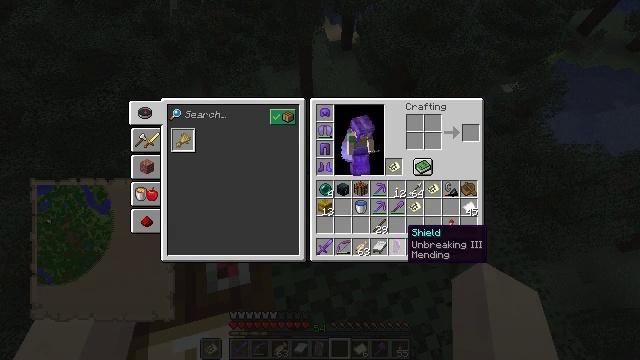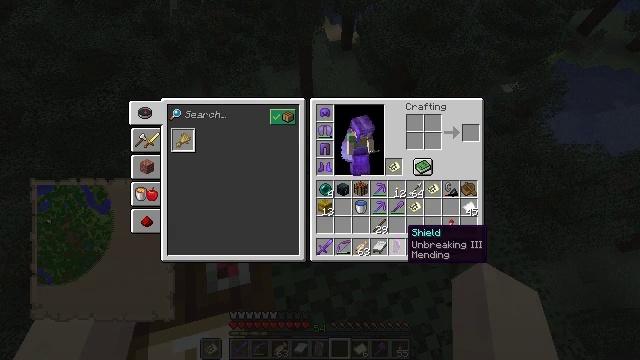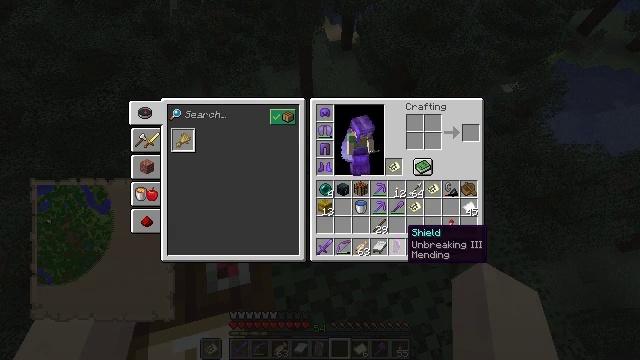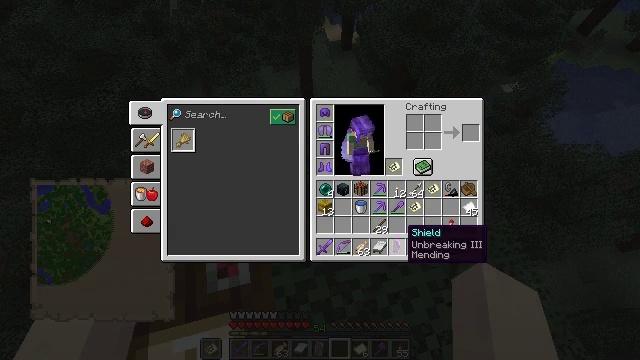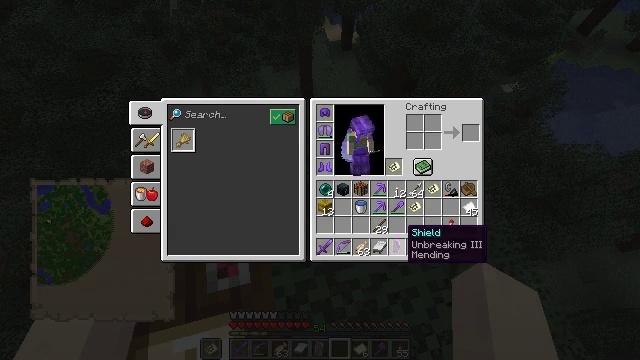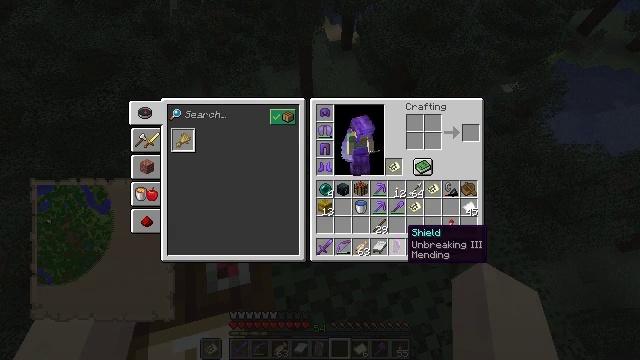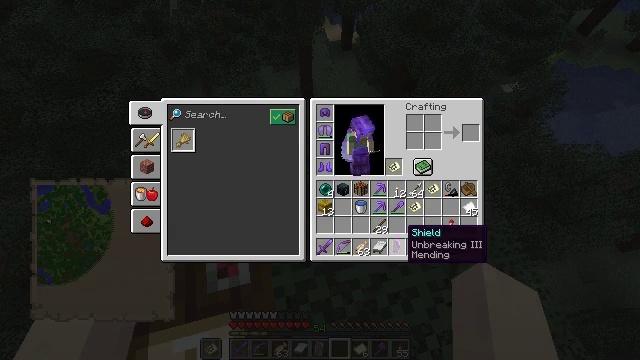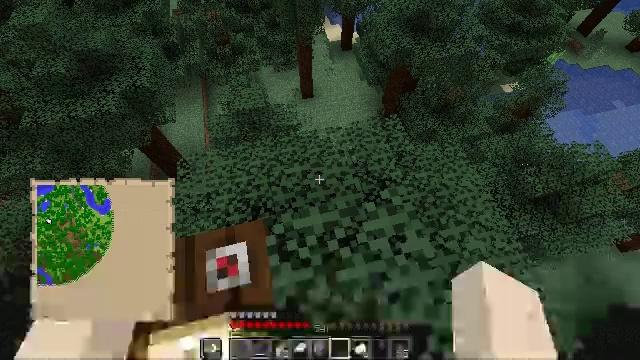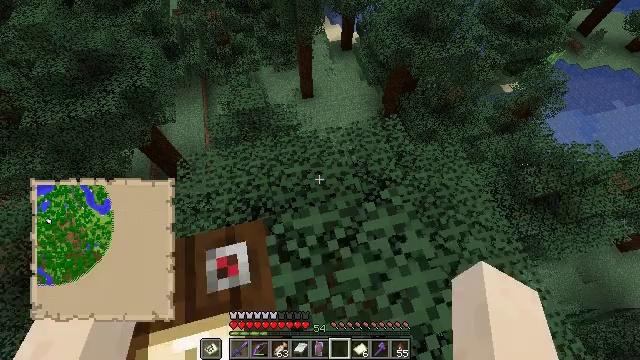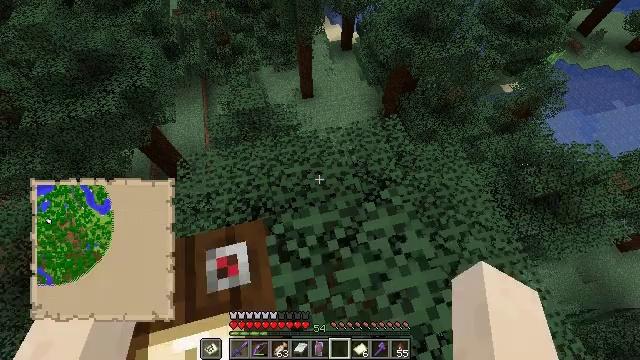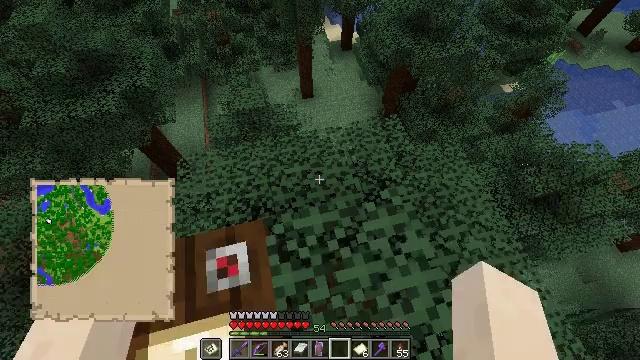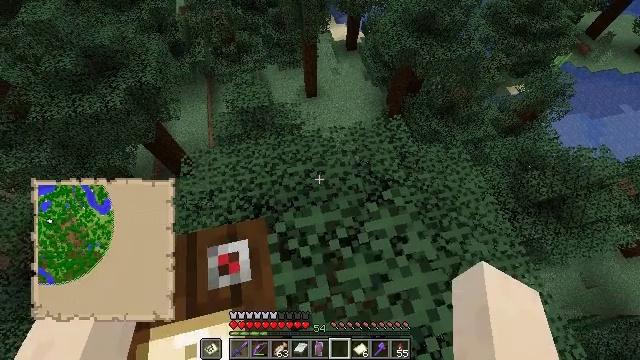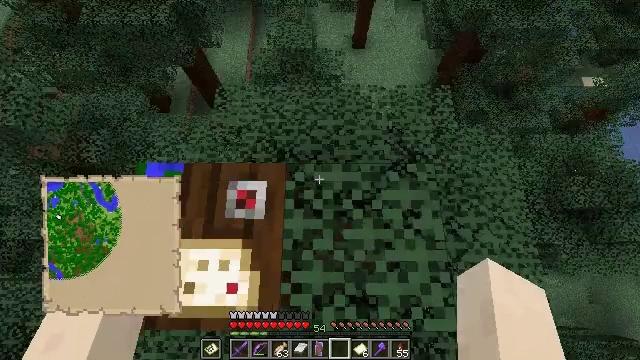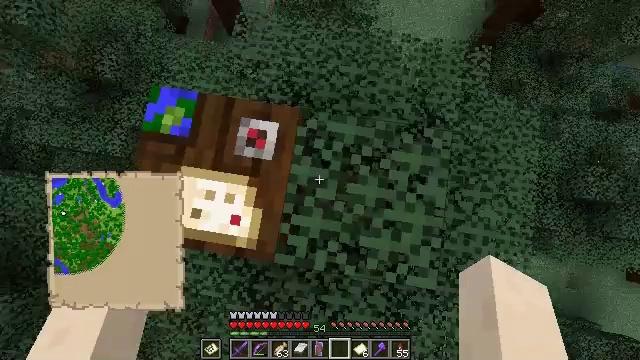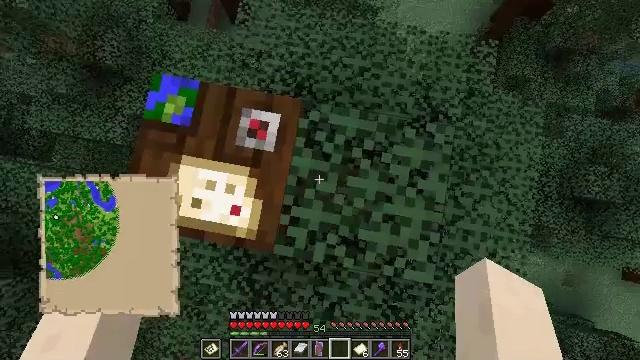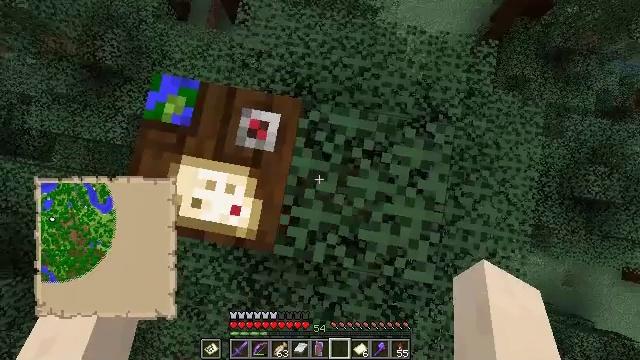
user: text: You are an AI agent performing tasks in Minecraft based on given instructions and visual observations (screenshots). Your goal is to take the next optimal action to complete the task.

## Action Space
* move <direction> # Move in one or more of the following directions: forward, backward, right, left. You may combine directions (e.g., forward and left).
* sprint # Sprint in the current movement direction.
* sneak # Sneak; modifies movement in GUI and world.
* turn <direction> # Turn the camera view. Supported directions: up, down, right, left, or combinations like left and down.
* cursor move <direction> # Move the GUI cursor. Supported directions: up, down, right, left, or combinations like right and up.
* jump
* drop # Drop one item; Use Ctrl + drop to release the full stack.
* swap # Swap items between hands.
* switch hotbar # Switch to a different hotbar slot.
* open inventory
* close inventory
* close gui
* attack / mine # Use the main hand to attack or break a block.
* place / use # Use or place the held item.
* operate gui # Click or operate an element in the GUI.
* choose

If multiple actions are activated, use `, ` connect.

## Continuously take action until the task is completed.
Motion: motion action
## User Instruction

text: Reclaim the cartography table for later use.
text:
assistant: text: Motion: no_op
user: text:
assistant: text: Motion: no_op
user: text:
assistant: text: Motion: no_op
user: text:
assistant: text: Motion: no_op
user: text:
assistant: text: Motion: no_op
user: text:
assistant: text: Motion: no_op
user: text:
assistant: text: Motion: no_op
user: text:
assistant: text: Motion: no_op
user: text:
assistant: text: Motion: no_op
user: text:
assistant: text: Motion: no_op
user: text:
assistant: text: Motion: turn left
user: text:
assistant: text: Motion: turn left and down
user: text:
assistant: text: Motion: turn left and down
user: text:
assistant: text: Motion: turn left and down
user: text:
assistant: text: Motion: no_op
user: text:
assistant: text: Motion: no_op
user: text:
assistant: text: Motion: no_op
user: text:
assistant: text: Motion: no_op
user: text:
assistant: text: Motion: no_op
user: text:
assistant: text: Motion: no_op
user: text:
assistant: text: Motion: no_op
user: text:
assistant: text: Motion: no_op
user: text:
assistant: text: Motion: turn right
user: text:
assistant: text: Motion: turn right
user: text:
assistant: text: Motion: move left
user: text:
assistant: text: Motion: move left
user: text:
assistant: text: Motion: move left, turn right
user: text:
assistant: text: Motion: turn right
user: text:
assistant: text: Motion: turn right
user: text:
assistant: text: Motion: turn right